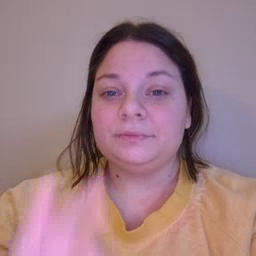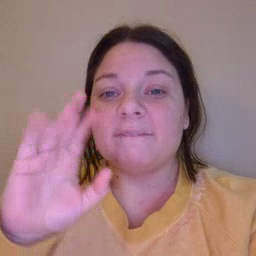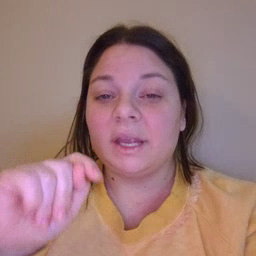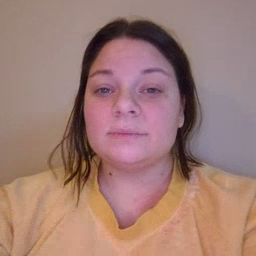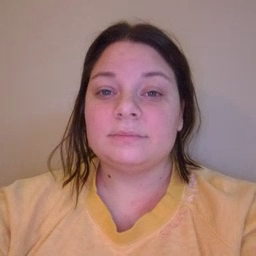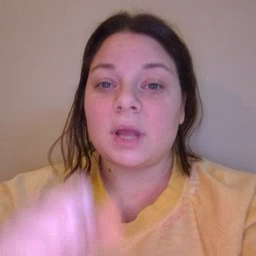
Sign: feet